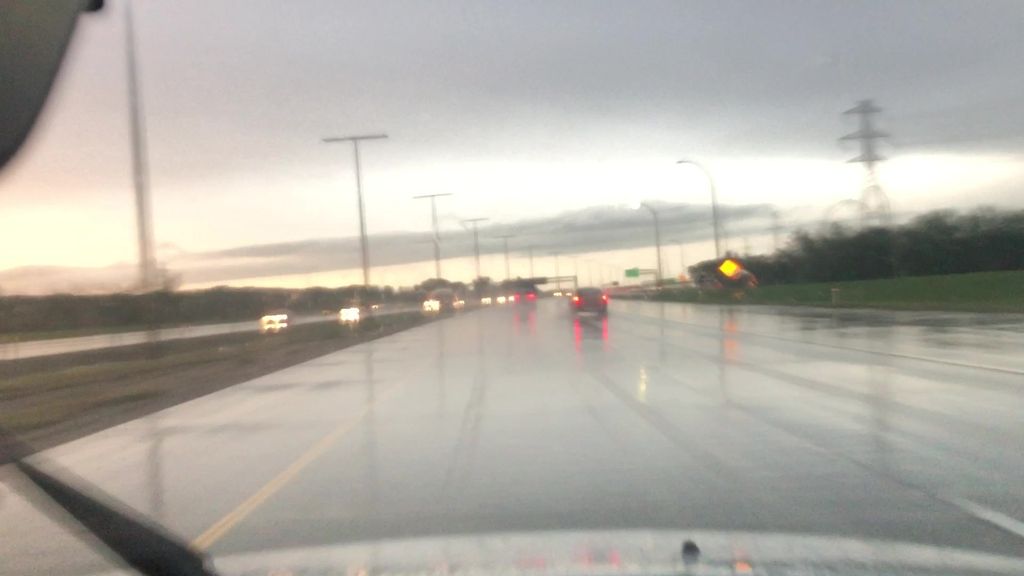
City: edmonton